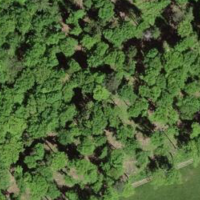
EUNIS habitat code: 41
Species observed at this site:
Aegopinella nitens
Orcula dolium
Macularia sylvatica
Monachoides incarnatus
Merdigera obscura
Trochulus hispidus
Helicigona lapicida
Isognomostoma isognomostomos
Cochlostoma septemspirale
Cochlodina laminata
Abida secale
Oxychilus cellarius
Helicodonta obvoluta
Oxychilus navarricus
Ena montana